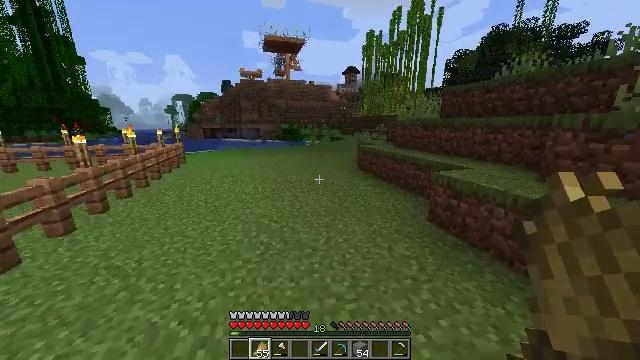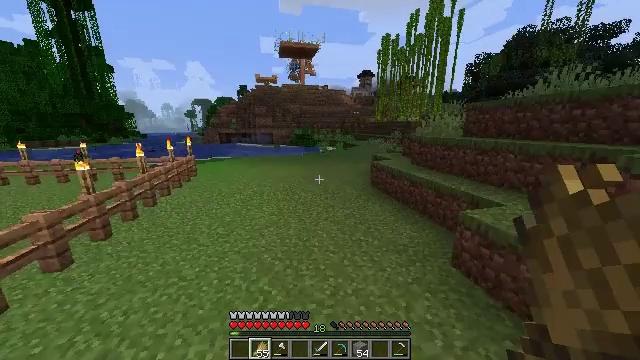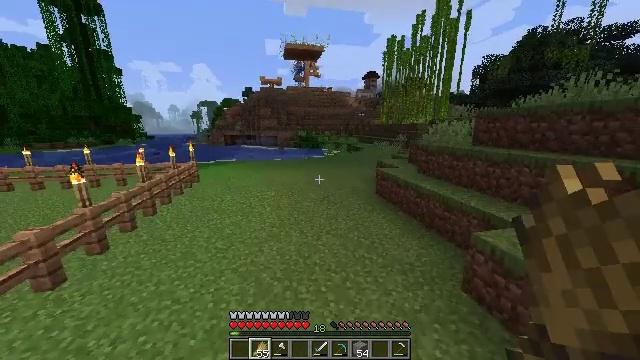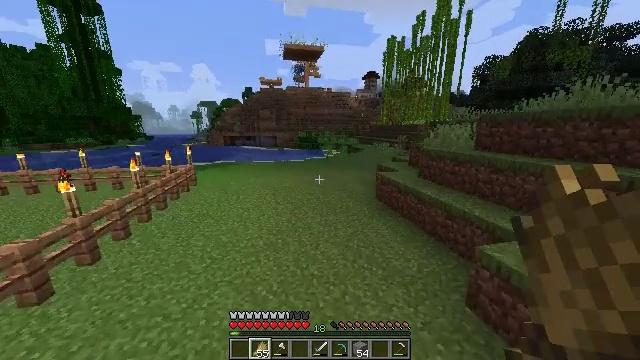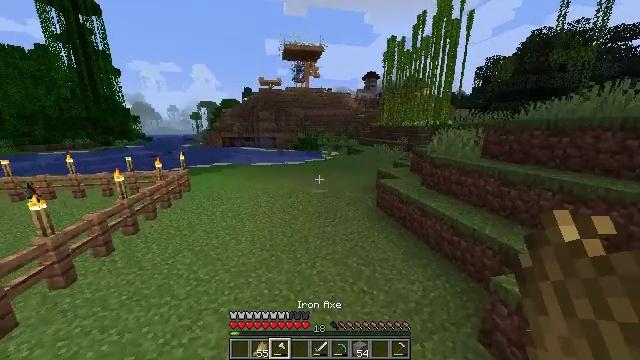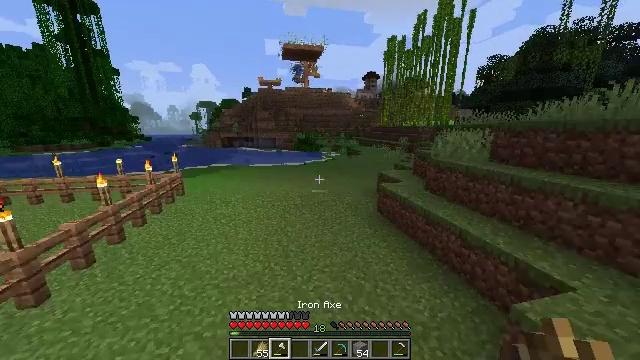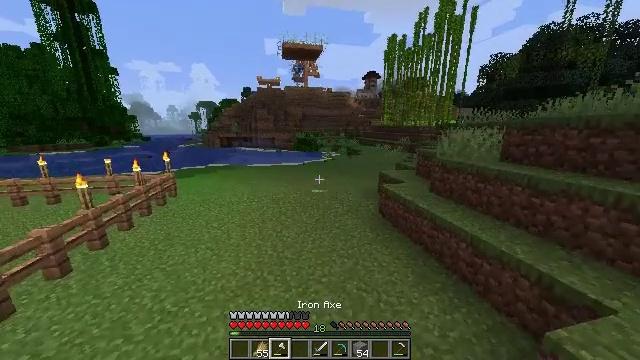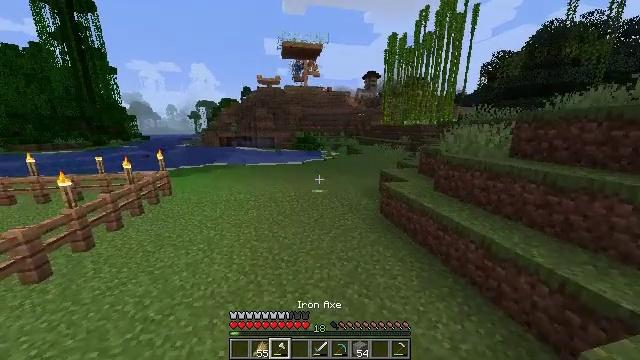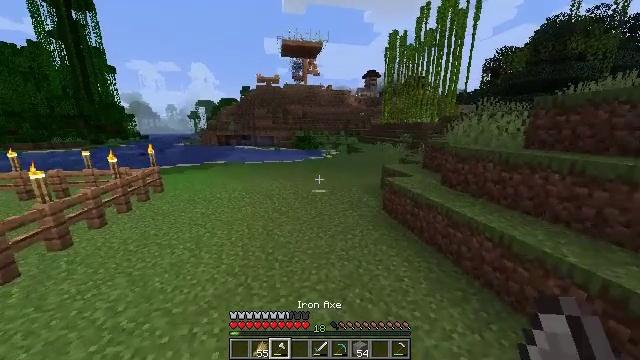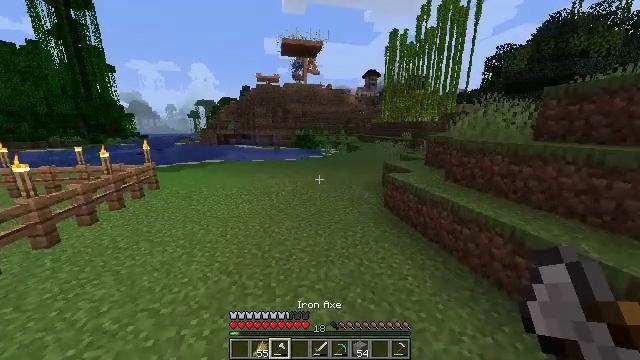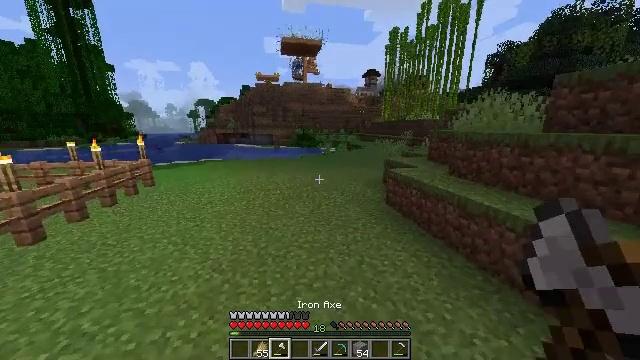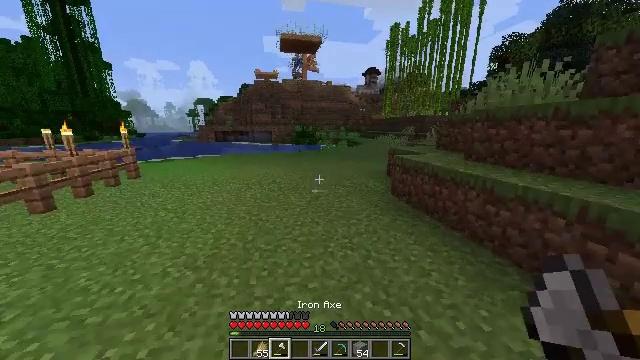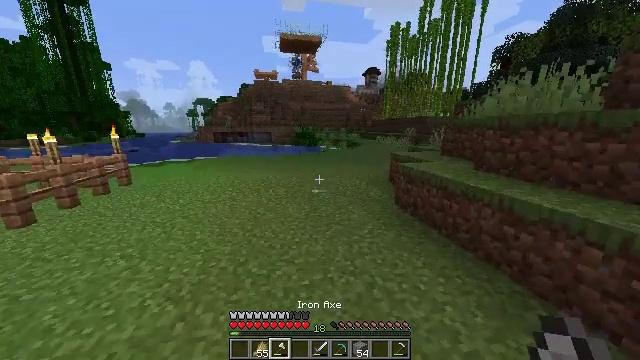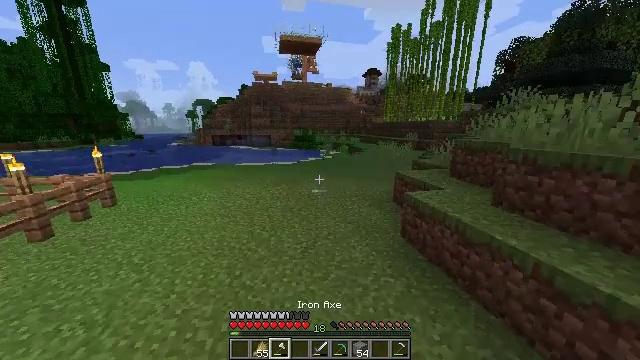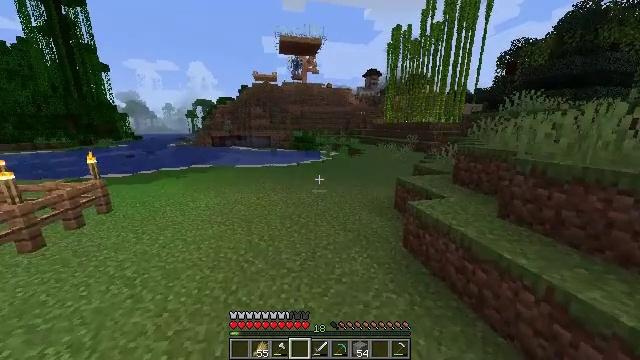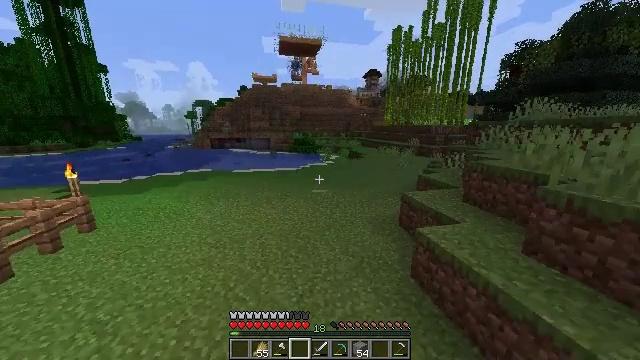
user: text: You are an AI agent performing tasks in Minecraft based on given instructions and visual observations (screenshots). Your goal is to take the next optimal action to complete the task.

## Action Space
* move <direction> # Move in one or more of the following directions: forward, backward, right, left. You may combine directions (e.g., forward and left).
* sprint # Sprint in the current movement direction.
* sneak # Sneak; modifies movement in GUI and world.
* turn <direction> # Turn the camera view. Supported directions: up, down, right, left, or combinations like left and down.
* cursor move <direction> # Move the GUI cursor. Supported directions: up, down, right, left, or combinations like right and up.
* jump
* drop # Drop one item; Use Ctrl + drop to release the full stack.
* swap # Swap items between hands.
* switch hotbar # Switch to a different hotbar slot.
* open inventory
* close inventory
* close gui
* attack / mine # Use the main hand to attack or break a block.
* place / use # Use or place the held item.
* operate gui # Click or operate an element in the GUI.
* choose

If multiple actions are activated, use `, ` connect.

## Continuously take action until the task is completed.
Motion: motion action
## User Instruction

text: Open the crafting table to craft a jungle fence gate.
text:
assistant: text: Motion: move forward, sprint, turn left, jump
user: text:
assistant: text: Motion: move forward, turn left, jump
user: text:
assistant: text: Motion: move forward, jump
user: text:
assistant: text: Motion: move forward, jump
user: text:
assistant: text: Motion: move forward, jump
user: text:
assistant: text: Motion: move forward, jump
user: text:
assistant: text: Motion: move forward, sprint, jump
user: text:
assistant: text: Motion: move forward, sprint, jump
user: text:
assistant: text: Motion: move forward, sprint, jump
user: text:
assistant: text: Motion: move forward, sprint, jump
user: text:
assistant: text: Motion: move forward, jump
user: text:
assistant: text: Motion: move forward, jump
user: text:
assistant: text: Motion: move forward, jump
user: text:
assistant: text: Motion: move forward, jump
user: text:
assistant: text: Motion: move forward, sprint, jump
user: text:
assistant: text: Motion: move forward, sprint, jump
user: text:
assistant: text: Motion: move forward, sprint, jump
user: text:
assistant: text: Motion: move forward, sprint, jump
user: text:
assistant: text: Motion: move forward, jump
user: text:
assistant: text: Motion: move forward, turn right, jump
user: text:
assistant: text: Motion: move forward, turn right, jump
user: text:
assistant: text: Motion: move forward, turn right, jump
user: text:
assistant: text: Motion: move forward, sprint, turn right, jump
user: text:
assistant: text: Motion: move forward, sprint, turn right, jump
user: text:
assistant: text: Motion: move forward, sprint, turn right, jump
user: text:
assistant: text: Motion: move forward, sprint, jump
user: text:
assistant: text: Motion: move forward, jump
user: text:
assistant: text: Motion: move forward, jump
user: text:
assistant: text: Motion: move forward, jump
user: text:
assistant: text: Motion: move forward, jump